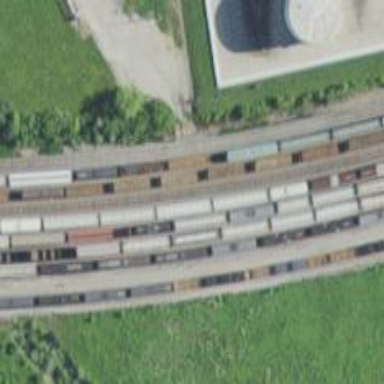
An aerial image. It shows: Railway yard in service.